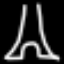
Label: The Eiffel Tower